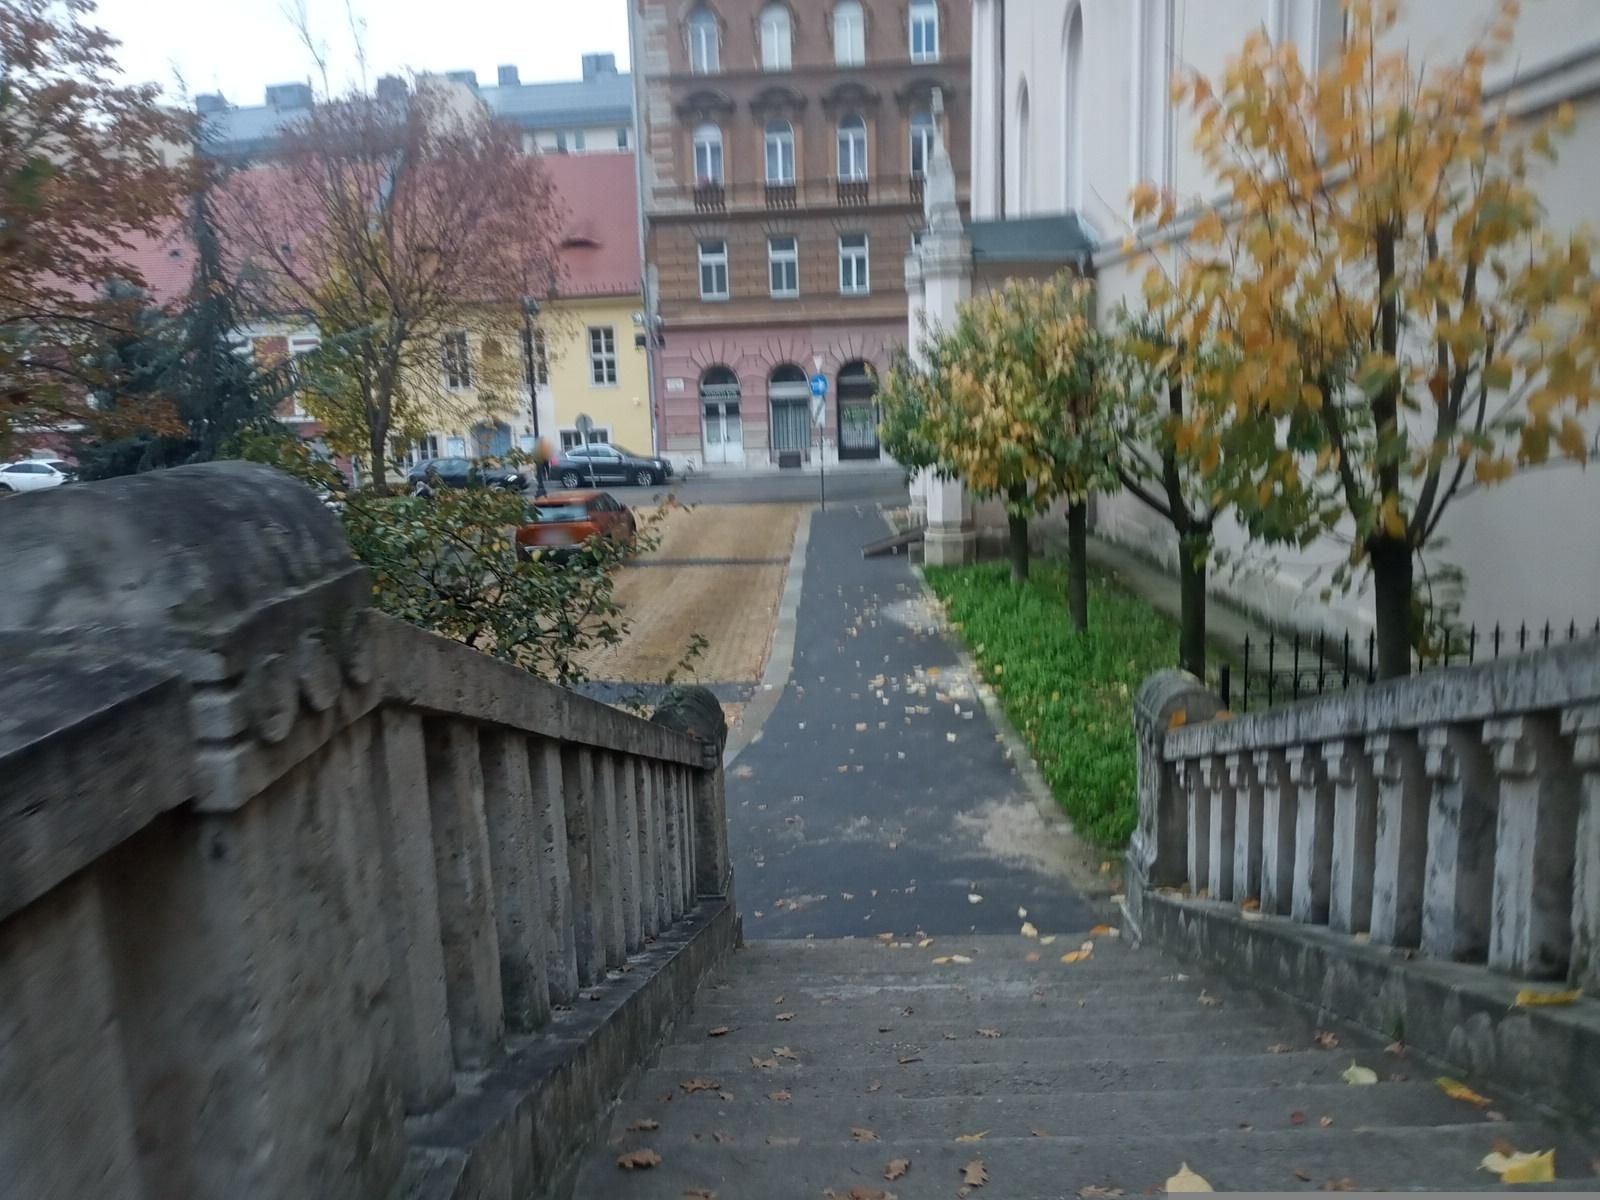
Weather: rainy
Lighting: day
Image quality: slightly poor
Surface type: walking surface
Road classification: steps, footway, service
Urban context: urban centre
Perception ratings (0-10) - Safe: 8.55, Lively: 4.54, Beautiful: 5.51, Boring: 4.26, Depressing: 2.21, Wealthy: 8.36